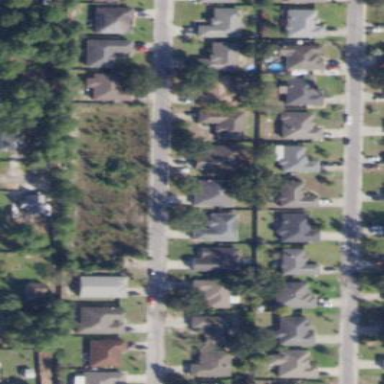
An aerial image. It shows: Single-family residential area.